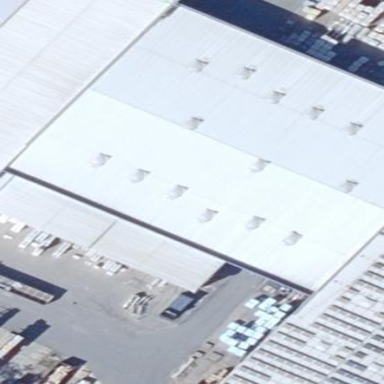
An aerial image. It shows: View of roof of building.